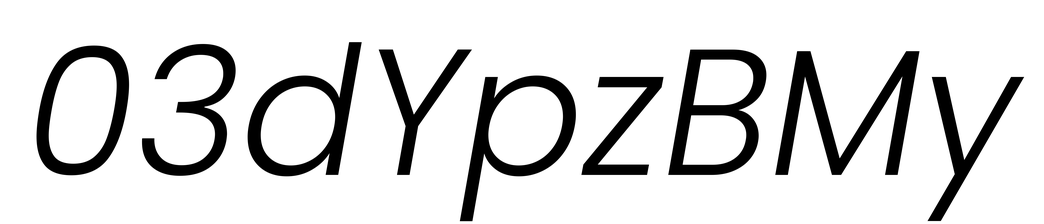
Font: Poppins-LightItalic